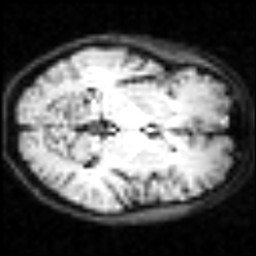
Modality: inplaneT2
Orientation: axial